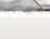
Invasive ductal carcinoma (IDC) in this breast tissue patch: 0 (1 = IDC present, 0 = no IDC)